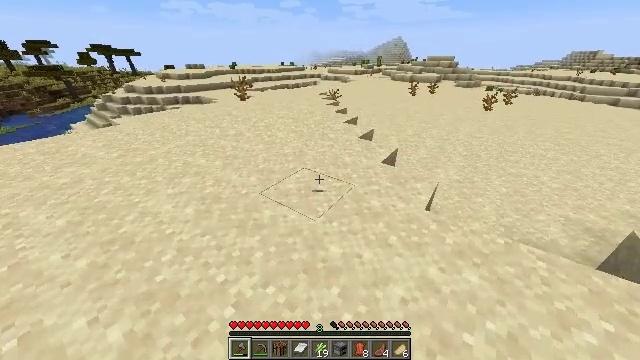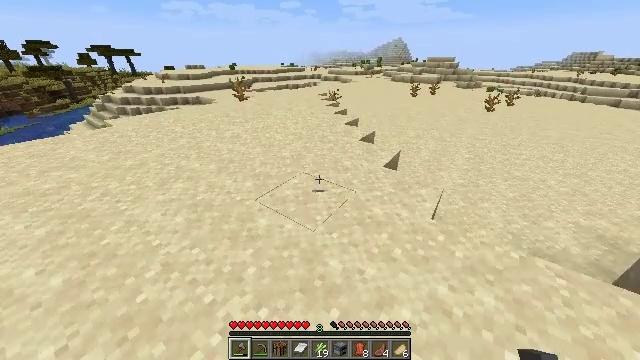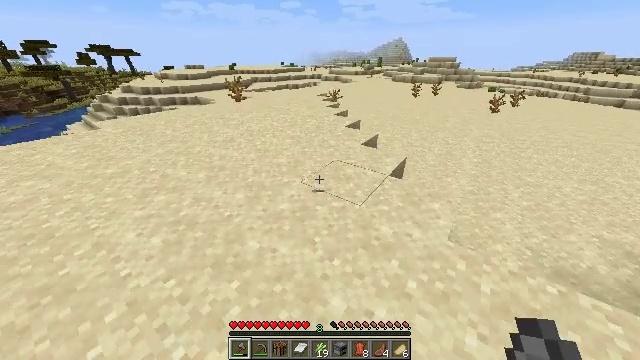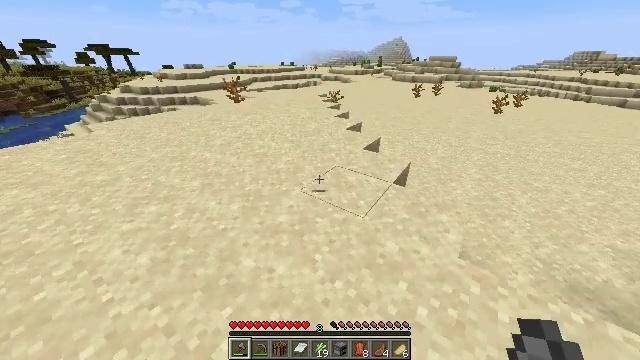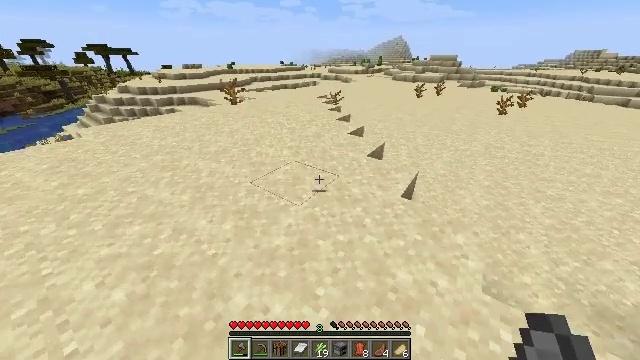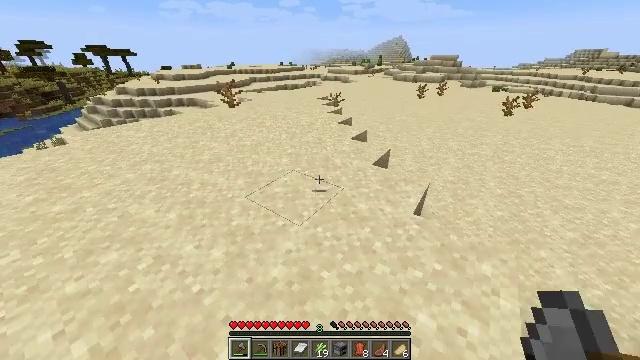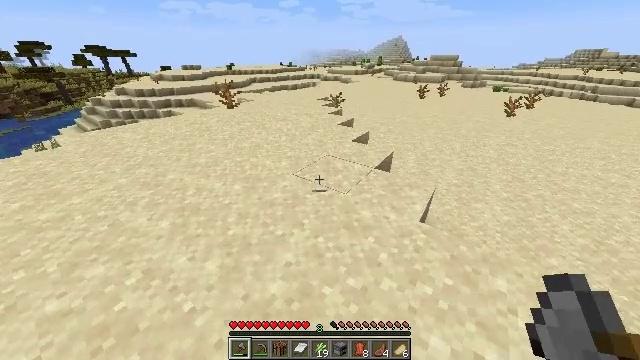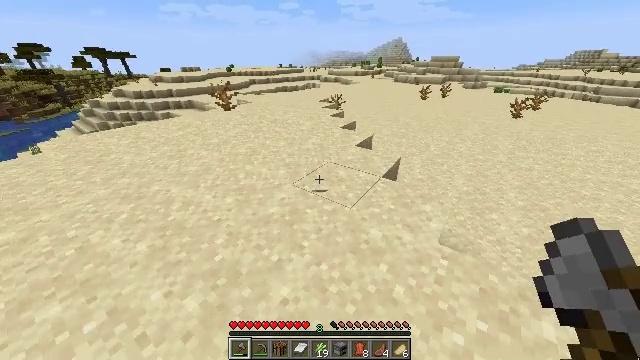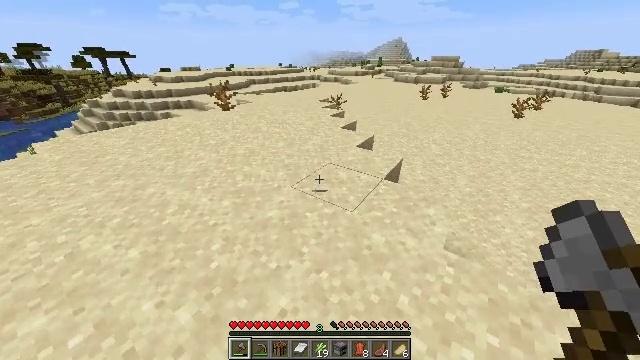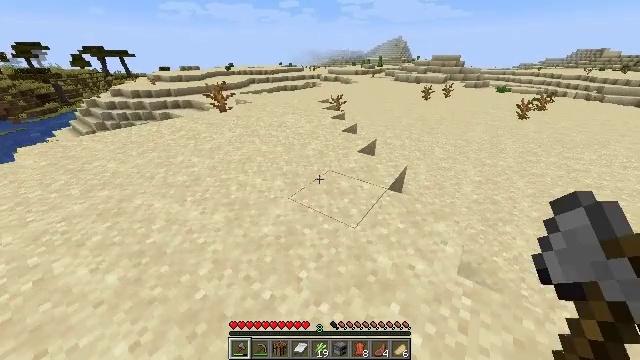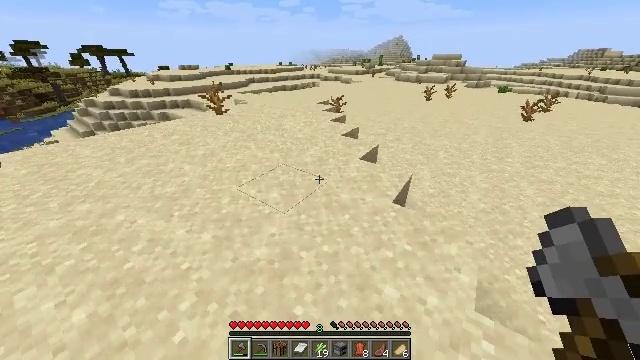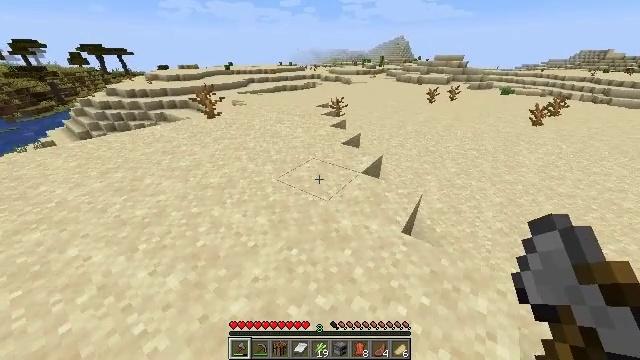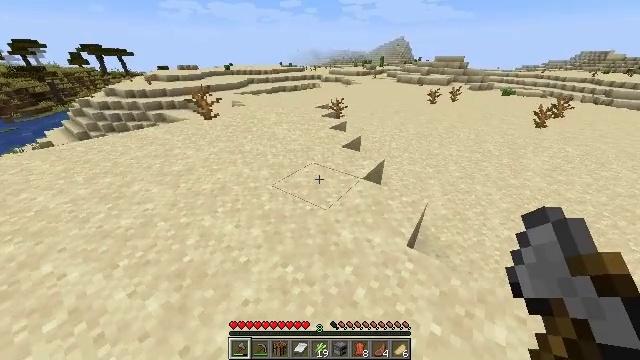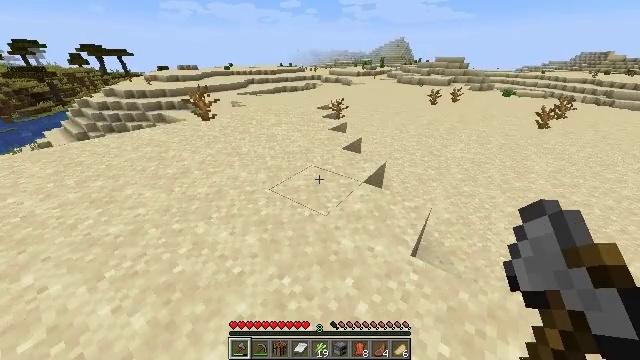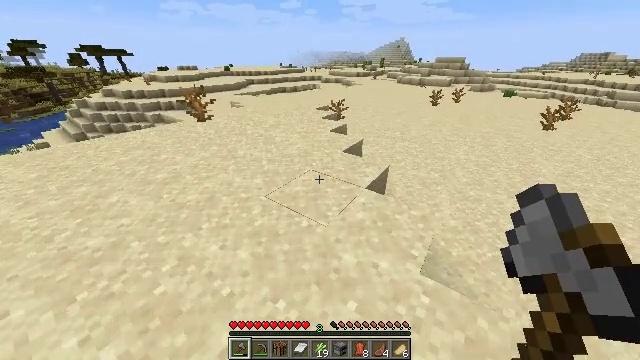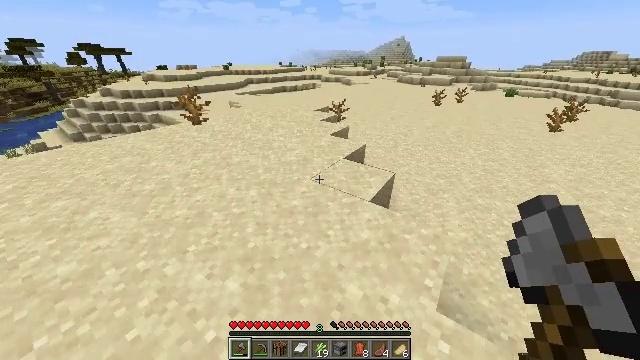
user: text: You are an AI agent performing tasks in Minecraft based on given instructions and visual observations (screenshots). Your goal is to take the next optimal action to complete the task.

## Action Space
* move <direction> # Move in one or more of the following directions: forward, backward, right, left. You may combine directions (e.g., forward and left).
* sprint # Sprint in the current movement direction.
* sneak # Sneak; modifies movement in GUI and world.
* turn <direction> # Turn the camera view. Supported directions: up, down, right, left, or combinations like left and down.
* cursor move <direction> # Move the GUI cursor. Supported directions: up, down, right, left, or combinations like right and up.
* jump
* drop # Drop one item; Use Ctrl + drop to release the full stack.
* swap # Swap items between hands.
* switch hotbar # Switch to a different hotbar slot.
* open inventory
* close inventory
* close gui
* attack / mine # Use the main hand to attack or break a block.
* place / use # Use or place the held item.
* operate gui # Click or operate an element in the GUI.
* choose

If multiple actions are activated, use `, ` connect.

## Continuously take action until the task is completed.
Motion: motion action
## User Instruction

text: Break the dead bush for sticks.
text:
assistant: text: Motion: move forward
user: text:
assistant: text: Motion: move forward
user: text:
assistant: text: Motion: move forward
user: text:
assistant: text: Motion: move forward
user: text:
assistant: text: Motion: move forward
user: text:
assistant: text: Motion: move forward
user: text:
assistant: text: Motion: move forward
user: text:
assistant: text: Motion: move forward
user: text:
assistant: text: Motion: move forward
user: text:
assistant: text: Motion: move forward
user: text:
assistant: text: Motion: move forward
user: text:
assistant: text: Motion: move forward
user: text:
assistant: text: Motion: move forward
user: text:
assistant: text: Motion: move forward
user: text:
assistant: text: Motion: move forward
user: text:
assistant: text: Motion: move forward
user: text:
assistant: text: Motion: move forward
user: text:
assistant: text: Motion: move forward
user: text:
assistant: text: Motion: move forward
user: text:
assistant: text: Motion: move forward
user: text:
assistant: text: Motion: move forward
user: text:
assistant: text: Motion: move forward
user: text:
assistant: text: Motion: move forward
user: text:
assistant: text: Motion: move forward
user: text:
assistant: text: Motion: move forward
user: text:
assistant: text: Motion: move forward
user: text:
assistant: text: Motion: move forward
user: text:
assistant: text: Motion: move forward
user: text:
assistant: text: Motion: move forward
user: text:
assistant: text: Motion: move forward, turn right